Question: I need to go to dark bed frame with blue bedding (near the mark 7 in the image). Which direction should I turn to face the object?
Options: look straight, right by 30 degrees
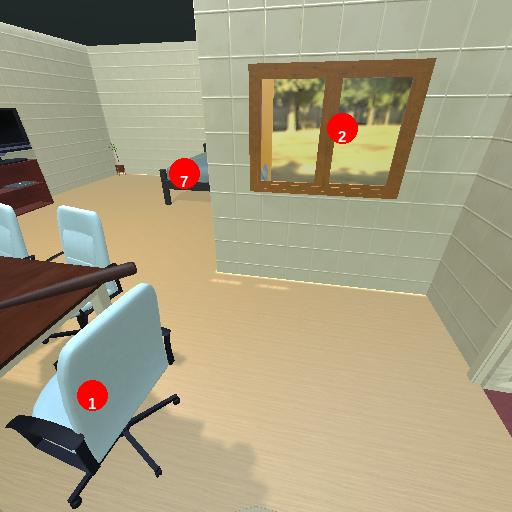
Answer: look straight